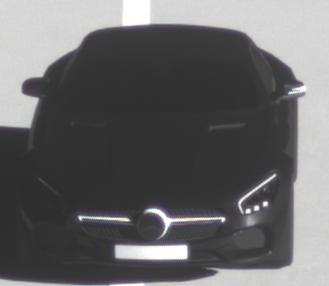
Make: Mercedes-Benz
Model: AMG GT Coupé
Detailed model: AMG GT (190) Coupé
Model produced from: 2014/10
Model produced until: 2017/01
Doors: 2
Color: black
Road condition: dry road
Daytime: morning or afternoon
Contrast: high contrast